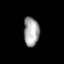
Tissue: prostate
Cell type: T cells
Senescence score: 0.6869
Nuclear area (px): 443
Mean DAPI intensity: 163.738